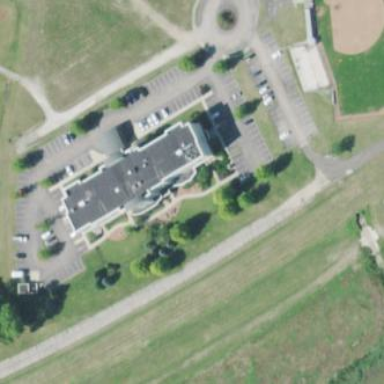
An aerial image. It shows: Hotel building.